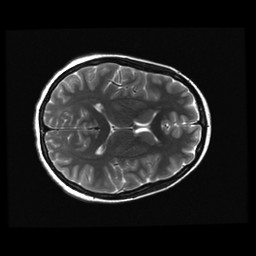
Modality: T2w
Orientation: axial
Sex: female
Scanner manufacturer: ge
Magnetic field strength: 3 T
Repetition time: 5 s
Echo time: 0.1012 s